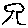
Label: tree